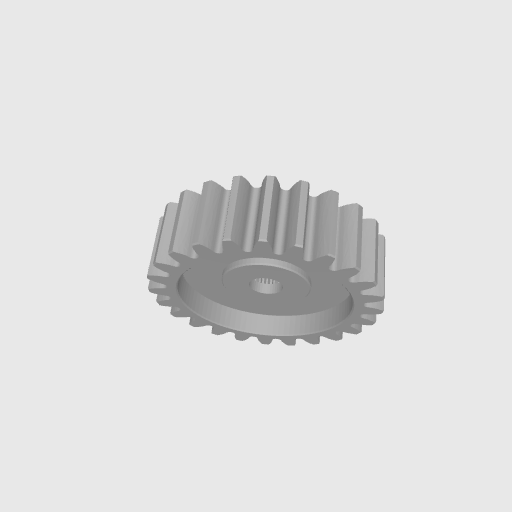
Part: ServoGear24T